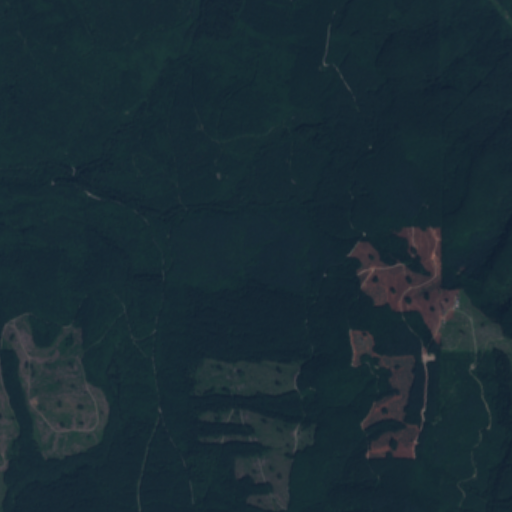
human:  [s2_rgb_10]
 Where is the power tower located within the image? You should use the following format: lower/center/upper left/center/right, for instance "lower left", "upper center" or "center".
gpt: The power tower is located in the upper right of the image.
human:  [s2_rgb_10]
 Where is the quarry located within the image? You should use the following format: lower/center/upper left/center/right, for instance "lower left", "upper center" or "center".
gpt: The quarry is located in the lower right of the image.
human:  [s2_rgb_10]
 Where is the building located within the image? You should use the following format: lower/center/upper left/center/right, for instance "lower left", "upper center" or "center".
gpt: The building is located in the center right of the image.
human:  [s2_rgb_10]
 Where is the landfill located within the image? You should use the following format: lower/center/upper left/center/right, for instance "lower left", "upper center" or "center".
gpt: There is no landfill in the image.